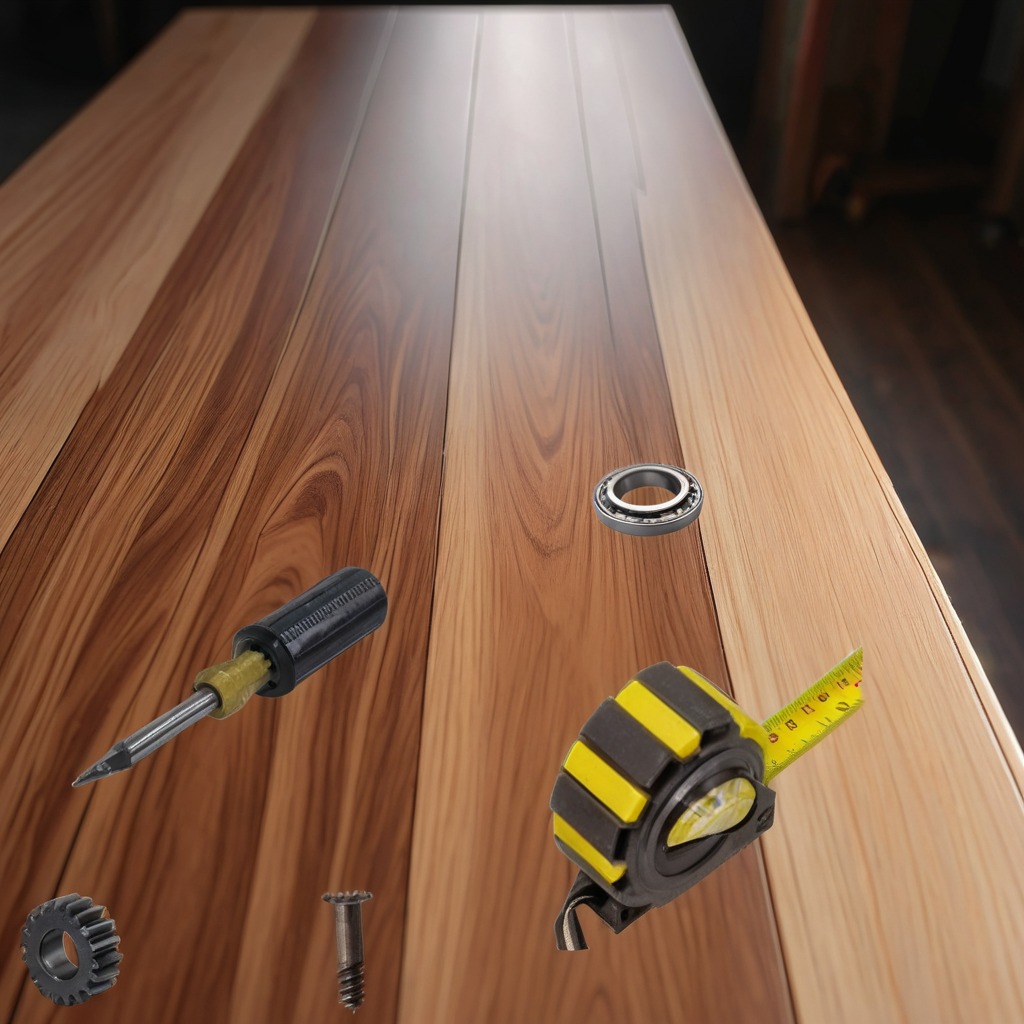
A ball bearing, a steel gear with teeth, a measuring tape, a metal machine screw, and a screwdriver are lying on the wooden table.